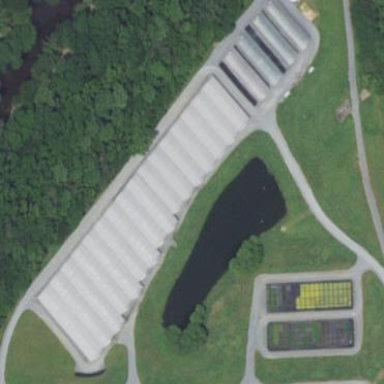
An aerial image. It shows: Building used for greenhouse horticulture.